Question: I know this question is asked frequently here but I have some different requirements.
I want to get this output. I am getting this also with my logic but can this can be done in more simple and optimised way. To run this query faster.
Here is my query:
'''
select
ISNULL('PortFolio Code: '+a.CPORTFOLIOCODE,'Grand Total') as [PortFolio Code],
COUNT(SZCUSTOMERNO) as [Accounts],
CAST(COUNT(SZCUSTOMERNO) * 100 / (Select COUNT(SZCUSTOMERNO)
from dbo.COL_TRN_AGREEMENT)
as nvarchar(50))+' %' as [%],
sum(case when a.SZBUCKETCODE =1 then a.FOSAMT else 0 end ) as [Bucket :1],
sum(case when a.SZBUCKETCODE =2 then a.FOSAMT else 0 end ) as [Bucket :2],
sum(case when a.SZBUCKETCODE =3 then a.FOSAMT else 0 end ) as [Bucket :3],
sum(a.FOSAMT) as [All Buckets]
from
dbo.COL_TRN_AGREEMENT a
group by
a.CPORTFOLIOCODE with rollup
'''
I am getting this output

Can this be done using simple logic with faster execution or this is the simplest way.
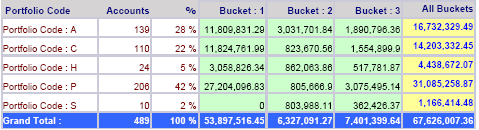
Answer: Here is an approach, may not be faster, but you still have a choise to compare.
'''
declare @cnt int
Select @cnt = COUNT(SZCUSTOMERNO) from dbo.COL_TRN_AGREEMENT
;with
matrix (SZBUCKETCODE,Bucket_1,Bucket_2,Bucket_3) as
(select 1,1,0,0 union
select 2,0,1,0 union
select 3,0,0,1)
select isnull('PortFolio Code: '+a.CPORTFOLIOCODE,'Grand Total') as [PortFolio Code],
COUNT(SZCUSTOMERNO) as [Accounts],
cast(COUNT(SZCUSTOMERNO)*100/@cnt as nvarchar(50))+' %' as [%],
sum(a.FOSAMT*m.Bucket_1) as [Bucket :1],
sum(a.FOSAMT*m.Bucket_2) as [Bucket :2],
sum(a.FOSAMT*m.Bucket_3) as [Bucket :3],
sum(a.FOSAMT) as [All Buckets]
from dbo.COL_TRN_AGREEMENT a
join matrix m
on m.SZBUCKETCODE = a.SZBUCKETCODE
group by a.CPORTFOLIOCODE with rollup
'''